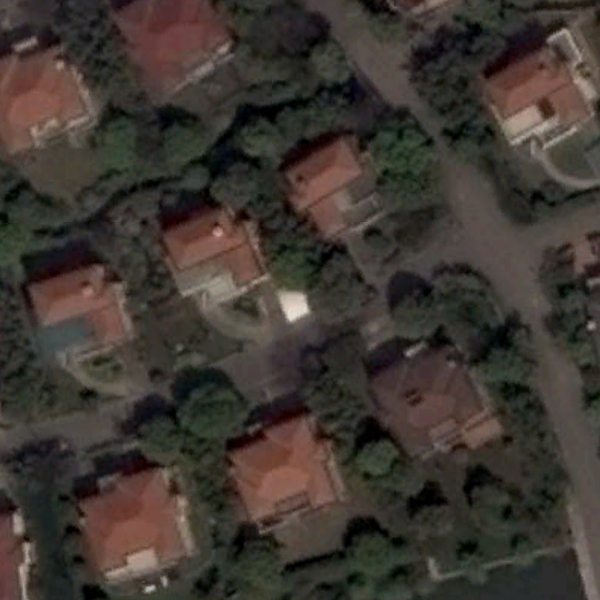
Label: MediumResidential